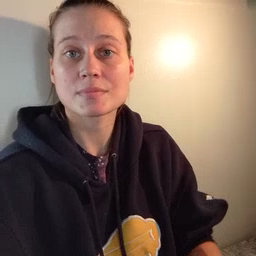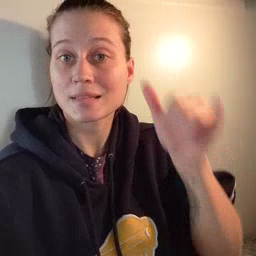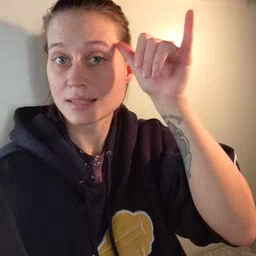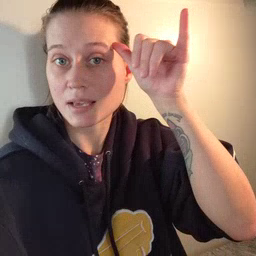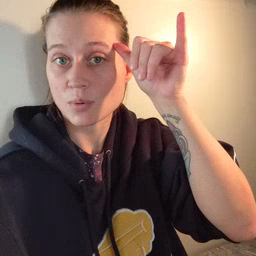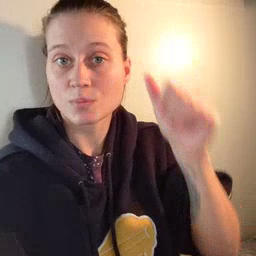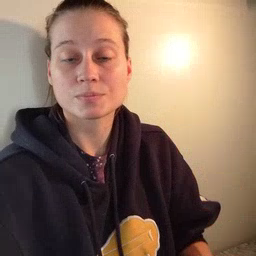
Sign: cow